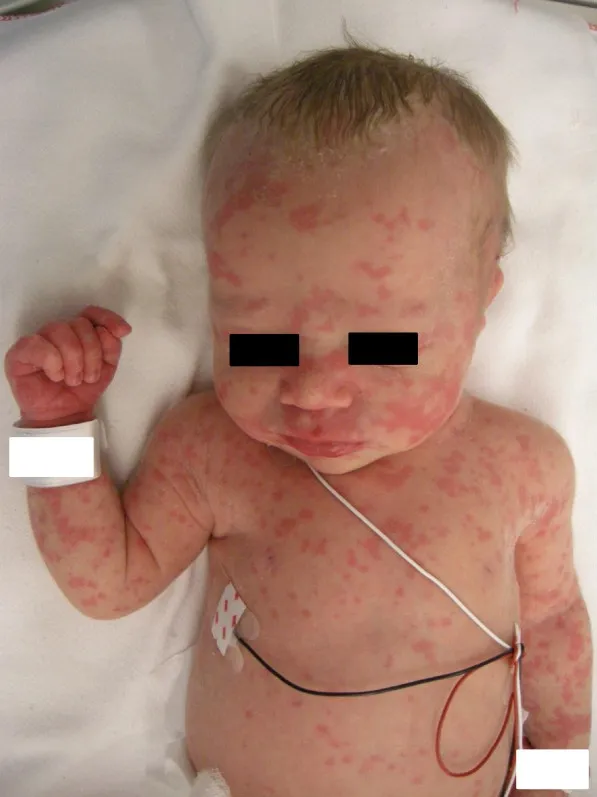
Cutaneous rash in neonatal CINCA syndrome.
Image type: medical_photograph (skin_photograph)